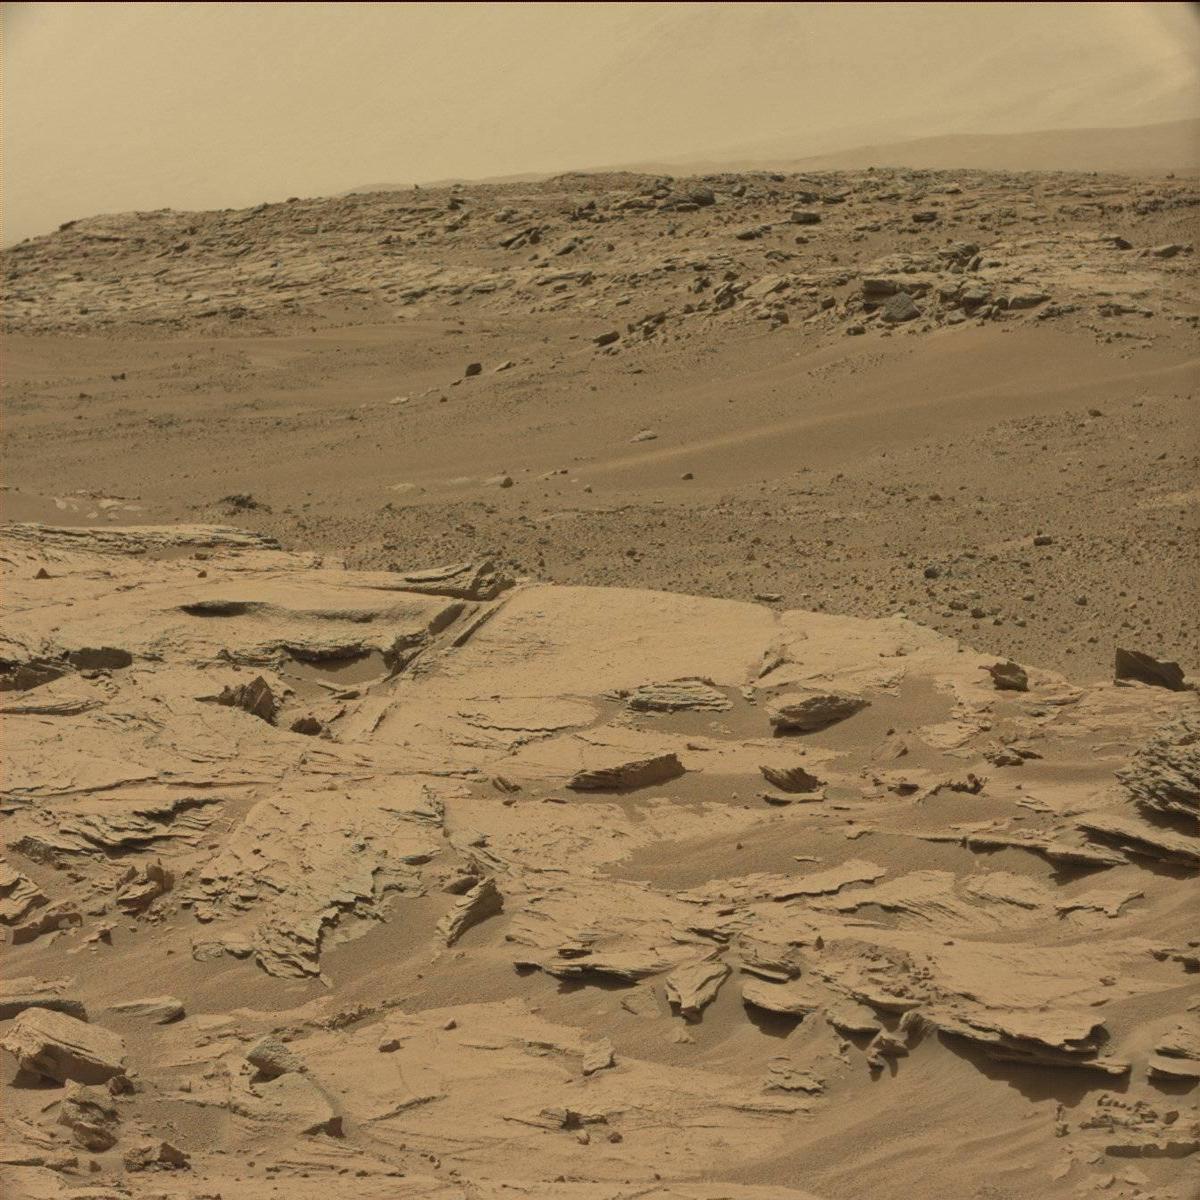
Terrain classes present: Bedrock, Ridge, Sand / Soil